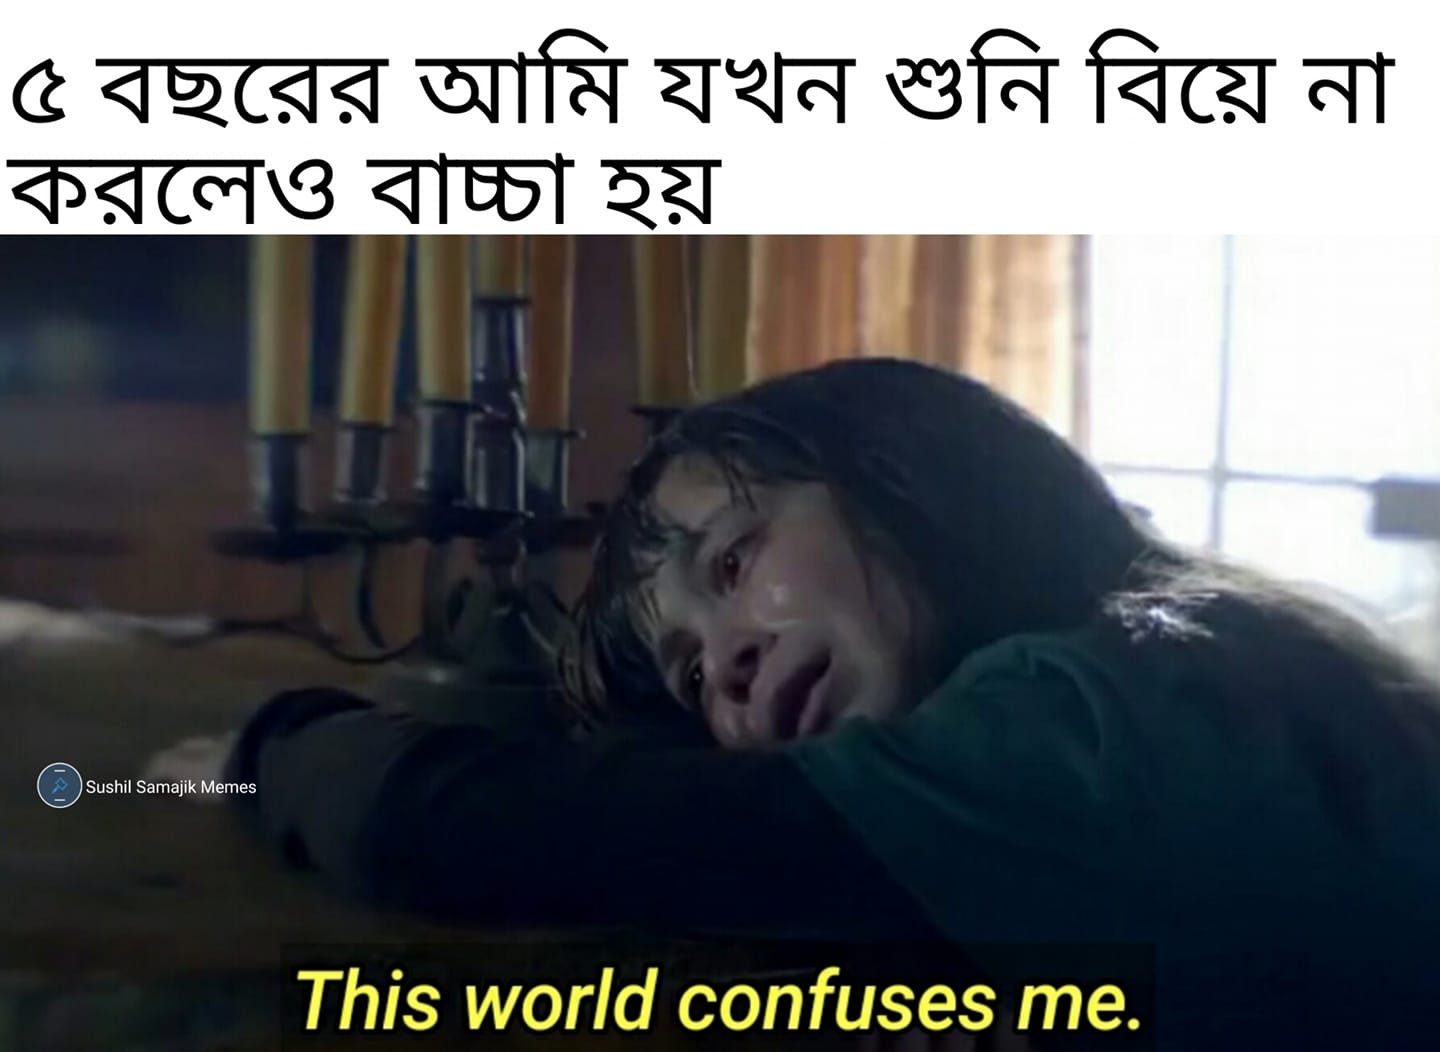
Caption: ৫ বছরের আমি যখন শুনি বিয়ে না করলেও বাচ্চা হয়     This world confuses me .
Label: non-hate